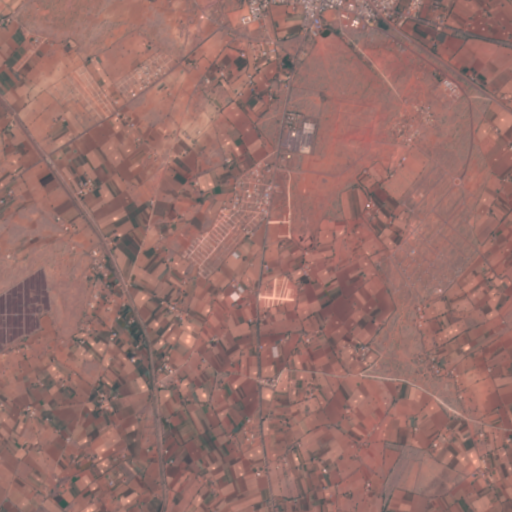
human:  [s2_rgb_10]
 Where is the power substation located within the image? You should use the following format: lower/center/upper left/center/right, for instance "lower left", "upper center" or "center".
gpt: The power substation is located in the upper center of the image.
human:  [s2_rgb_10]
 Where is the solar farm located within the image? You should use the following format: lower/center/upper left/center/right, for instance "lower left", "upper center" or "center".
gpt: The solar farm is located in the lower left of the image.
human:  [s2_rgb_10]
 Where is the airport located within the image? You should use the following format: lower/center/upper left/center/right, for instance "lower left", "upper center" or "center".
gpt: There is no airport in the image.